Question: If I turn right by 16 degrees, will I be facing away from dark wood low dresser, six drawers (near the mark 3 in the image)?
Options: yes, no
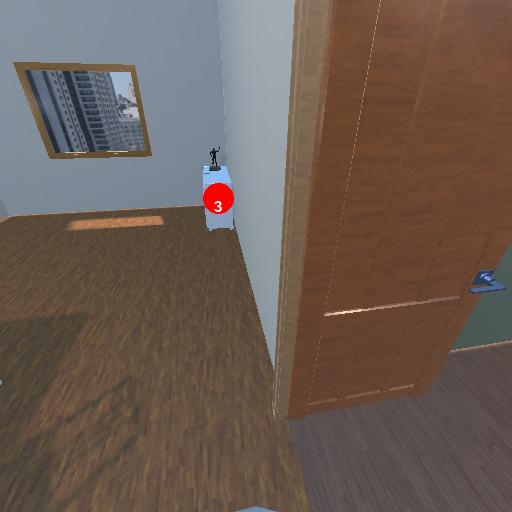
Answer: yes